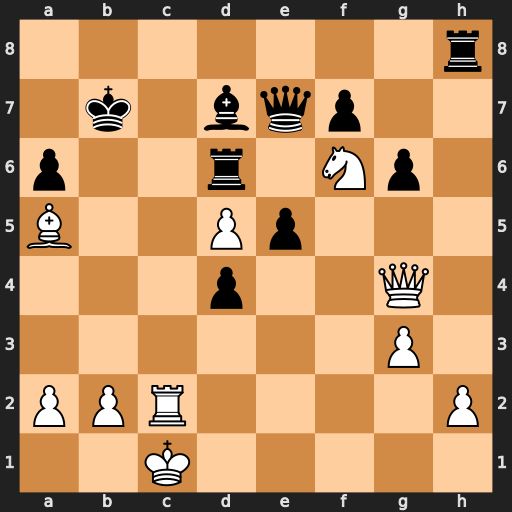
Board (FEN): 7r/1k1bqp2/p2r1Np1/B2Pp3/3p2Q1/6P1/PPR4P/2K5
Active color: w
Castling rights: -
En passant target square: -
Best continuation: Rc7+ Ka8 Nxd7 Rxd7 Qxd7 Qxd7 Rxd7